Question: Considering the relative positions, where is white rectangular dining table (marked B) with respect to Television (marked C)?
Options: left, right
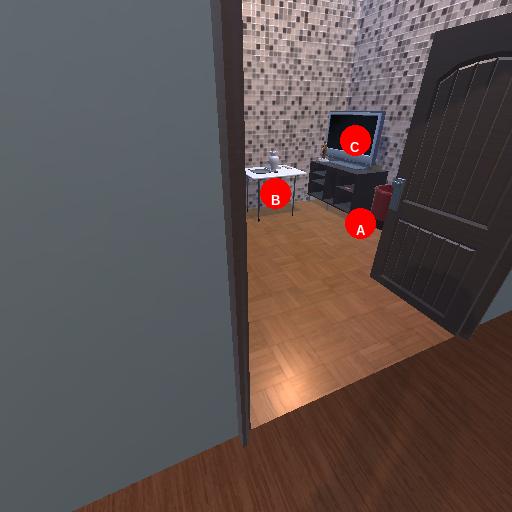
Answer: left